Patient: sex M, age 51
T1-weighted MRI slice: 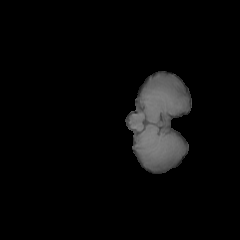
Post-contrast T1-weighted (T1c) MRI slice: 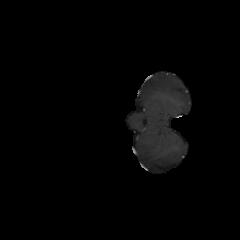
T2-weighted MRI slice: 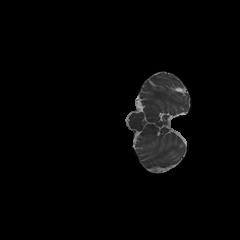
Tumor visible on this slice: no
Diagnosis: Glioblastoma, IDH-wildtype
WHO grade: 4